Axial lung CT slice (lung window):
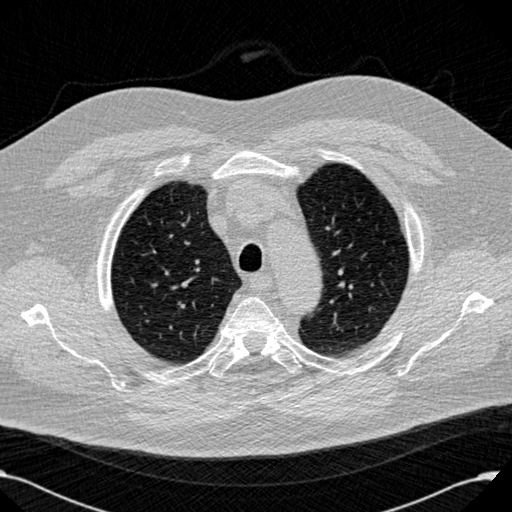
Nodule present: no